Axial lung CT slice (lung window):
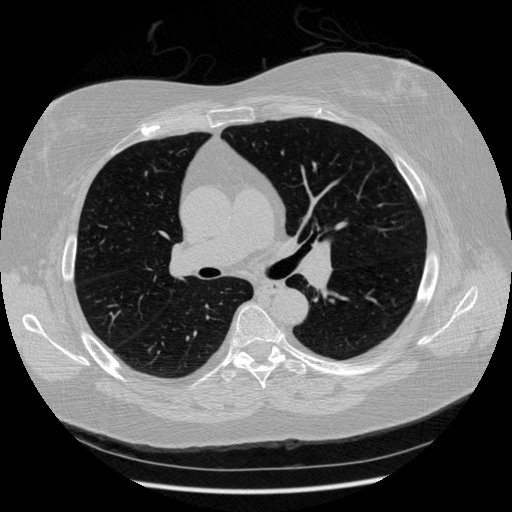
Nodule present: no